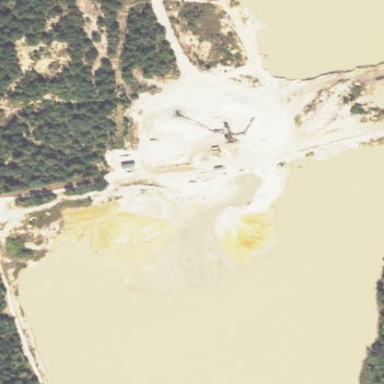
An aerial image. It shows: Quarry for sand extraction.